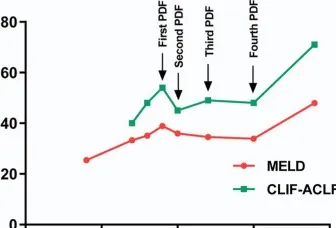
Changes of various indicators after hospitalization. Trend of severity scores.
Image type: pathology (masson_trichrome)